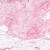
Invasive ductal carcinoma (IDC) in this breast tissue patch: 0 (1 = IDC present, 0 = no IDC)